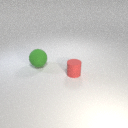
large green rubber sphere behind small red rubber cylinder